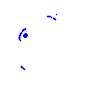
Particle: kaon